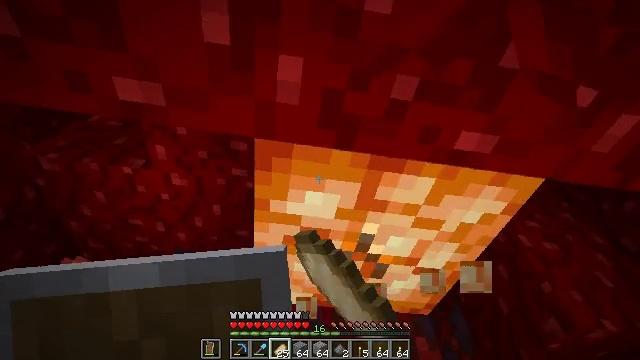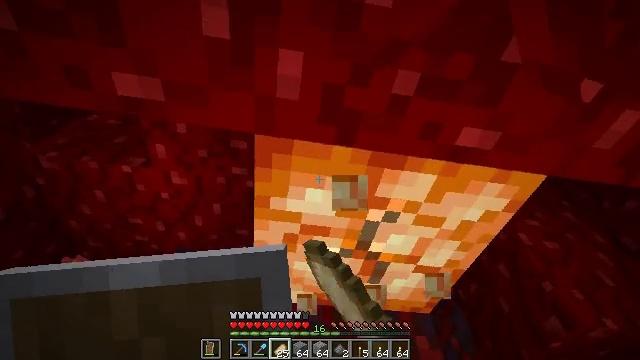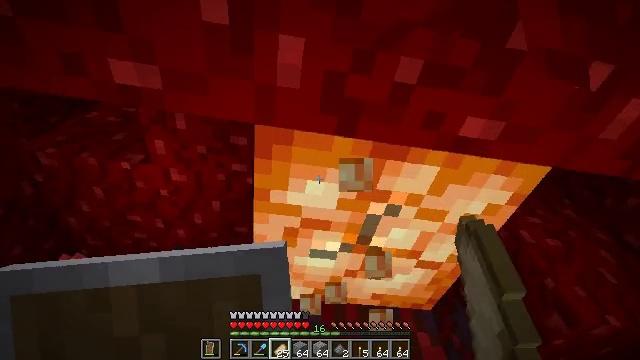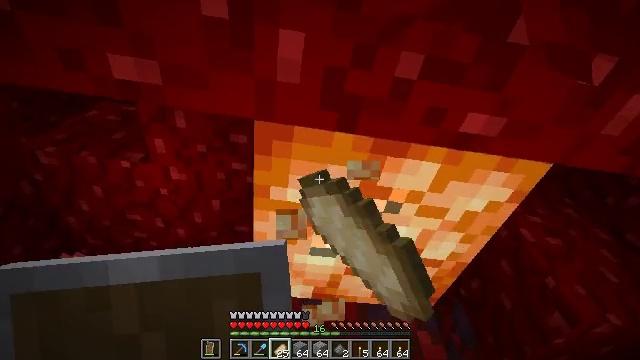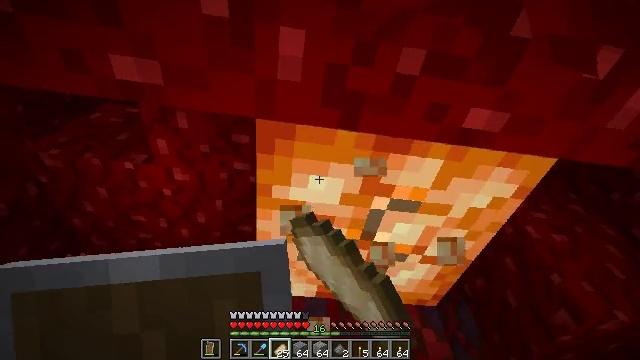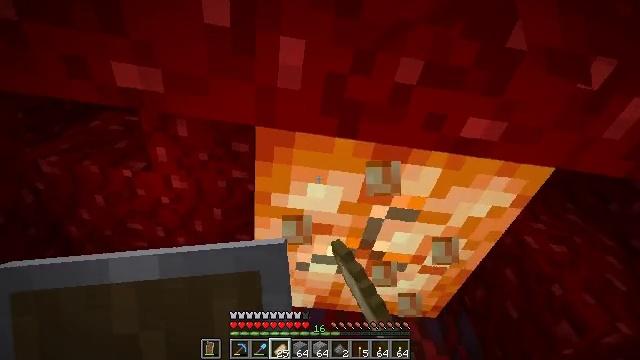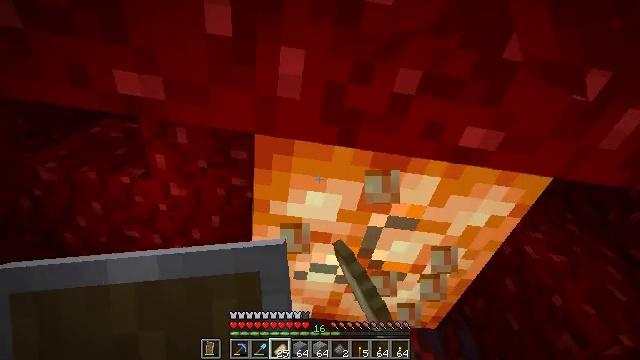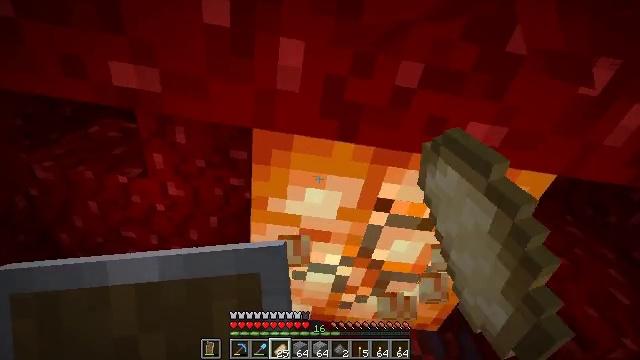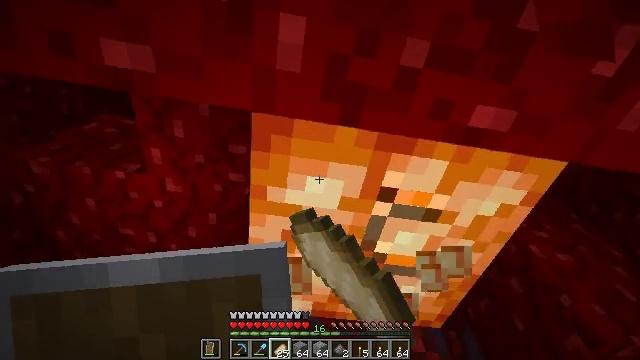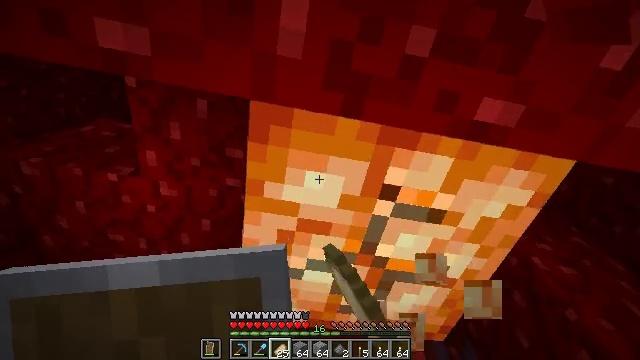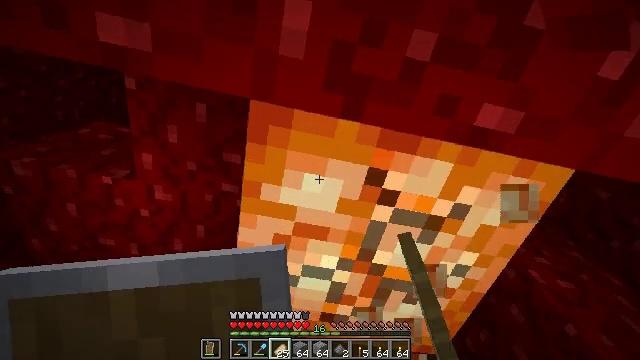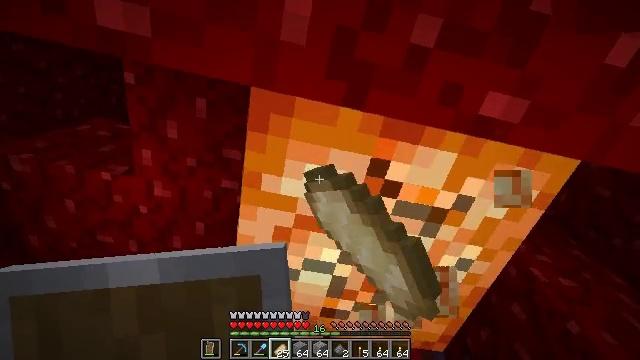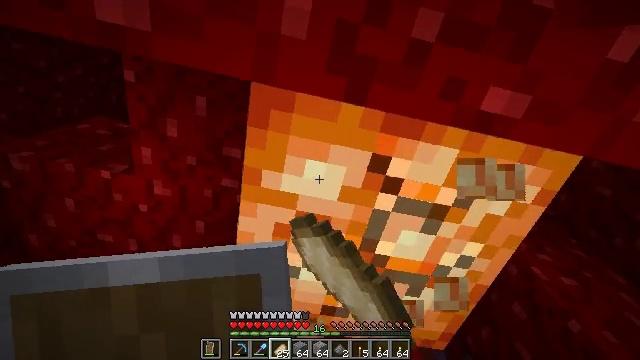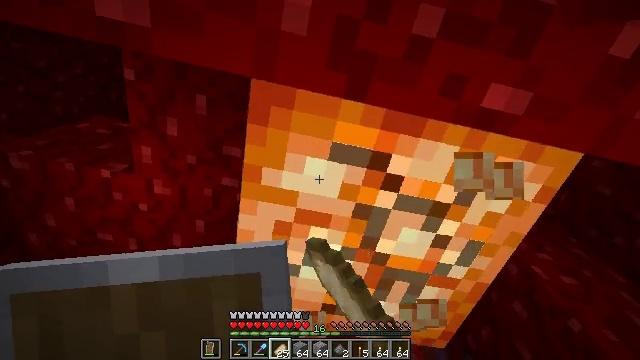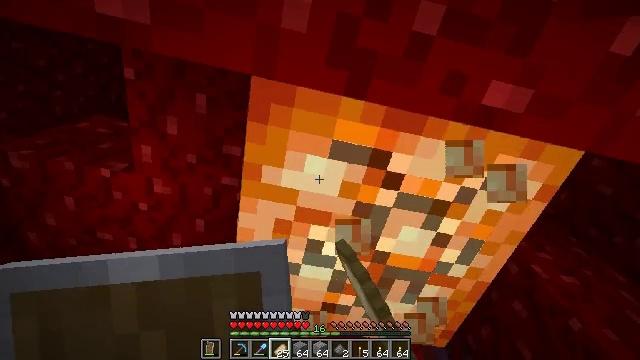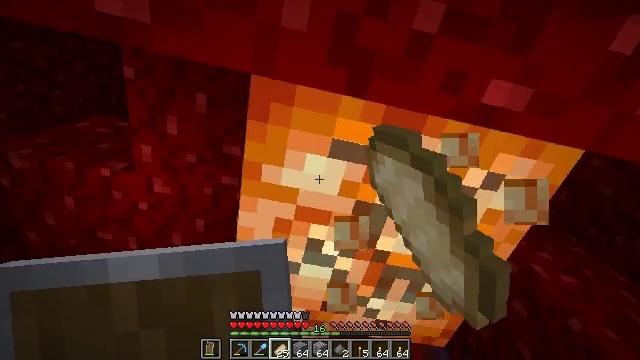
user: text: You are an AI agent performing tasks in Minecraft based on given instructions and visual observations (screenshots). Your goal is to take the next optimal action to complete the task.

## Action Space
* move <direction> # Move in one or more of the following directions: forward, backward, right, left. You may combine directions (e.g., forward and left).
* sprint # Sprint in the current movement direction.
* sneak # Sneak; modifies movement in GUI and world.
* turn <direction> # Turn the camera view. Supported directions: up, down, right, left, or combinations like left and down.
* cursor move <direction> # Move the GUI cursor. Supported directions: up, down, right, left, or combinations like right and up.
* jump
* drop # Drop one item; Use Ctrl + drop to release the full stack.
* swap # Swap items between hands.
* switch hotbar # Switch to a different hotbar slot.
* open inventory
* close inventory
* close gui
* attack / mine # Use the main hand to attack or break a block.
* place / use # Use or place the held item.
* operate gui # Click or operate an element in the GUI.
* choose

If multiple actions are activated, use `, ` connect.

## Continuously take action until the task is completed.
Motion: motion action
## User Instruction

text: Collect the shroomlight block.
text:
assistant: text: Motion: sneak, attack / mine
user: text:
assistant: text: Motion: sneak, attack / mine
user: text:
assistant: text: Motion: sneak, attack / mine
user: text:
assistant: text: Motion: sneak, attack / mine
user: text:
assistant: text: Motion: sneak, turn up, attack / mine
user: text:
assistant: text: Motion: move forward, sneak, turn up, attack / mine
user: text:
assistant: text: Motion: move forward, sneak, attack / mine
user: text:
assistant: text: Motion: move forward, sneak, attack / mine
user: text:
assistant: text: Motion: move forward, sneak, turn right and up, attack / mine
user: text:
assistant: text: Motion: sneak, turn right and up, attack / mine
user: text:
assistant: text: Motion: sneak, attack / mine
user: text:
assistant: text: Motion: sneak, attack / mine
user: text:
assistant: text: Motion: sneak, attack / mine
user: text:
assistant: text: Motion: sneak, attack / mine
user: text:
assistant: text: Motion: sneak, attack / mine
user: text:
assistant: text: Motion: sneak, attack / mine
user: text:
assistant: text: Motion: sneak, attack / mine
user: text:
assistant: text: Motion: sneak, attack / mine
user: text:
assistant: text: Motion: sneak, attack / mine
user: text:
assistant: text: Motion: sneak, attack / mine
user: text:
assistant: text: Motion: sneak, attack / mine
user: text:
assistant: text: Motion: sneak, attack / mine
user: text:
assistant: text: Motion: sneak, attack / mine
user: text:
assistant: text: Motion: sneak, attack / mine
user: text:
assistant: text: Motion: sneak, attack / mine
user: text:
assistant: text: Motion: sneak, attack / mine
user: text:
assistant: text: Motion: sneak, attack / mine